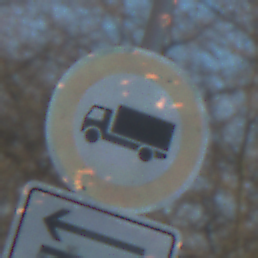
Verkehrszeichen: VerbotFuerKraftfahrzeugeUeberDreiKommaFuenfTonnen
Zusatzzeichen unten: RichtungsangabeDurchPfeile7
Umgebung: Outdoor, Nature
Tageszeit: MorningAfternoon
Wetter: Clear
Licht: Natural
Jahreszeit: NotSpecified
Kontrast: HighContrast